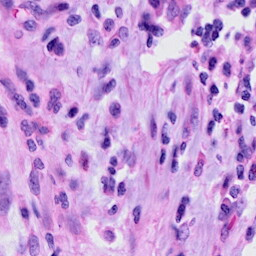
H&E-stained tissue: Cervix